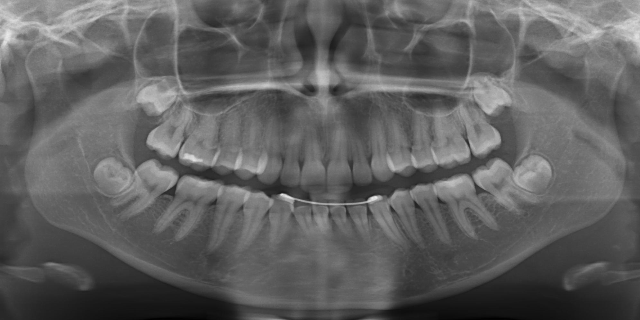
adult